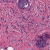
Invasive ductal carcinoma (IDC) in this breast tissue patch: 0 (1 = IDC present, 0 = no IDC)